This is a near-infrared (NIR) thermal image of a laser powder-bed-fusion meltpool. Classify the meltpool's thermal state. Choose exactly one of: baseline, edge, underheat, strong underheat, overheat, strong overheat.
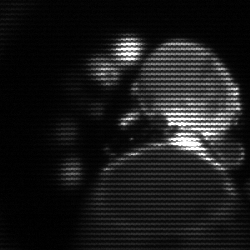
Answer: edge